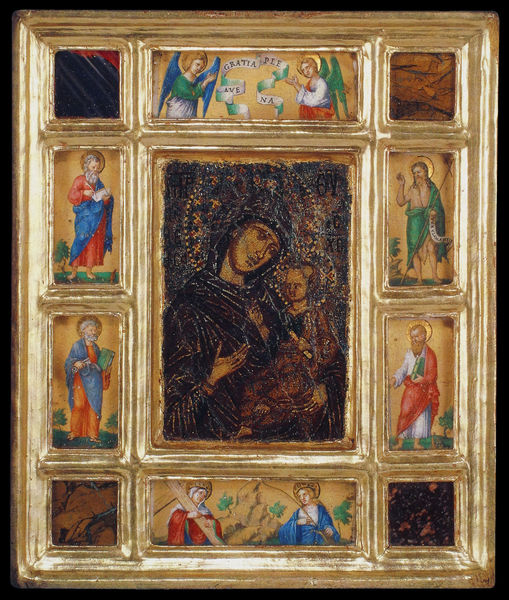
Titel: Mosaikikone der Jungfrau Eleousa
Standort: Konstantinopel (EU - Türkei)
Institution: Venedig, Seminario Patriarcale
Schlagwörter: blau, weiß, grün, bunt, rot, malerei, rahmen, bild, gold, kind, engel, schrift, farbe, kreuz, buchdeckel, heiligenschein, jesus, mittelalter, heilige, maria, madonna, tempera, ikone, quadratisch, jesuskind, spruchband, schriftband, heilgenschein, kreu, verblichen, gefache, 1200, 10, ave gratia plena